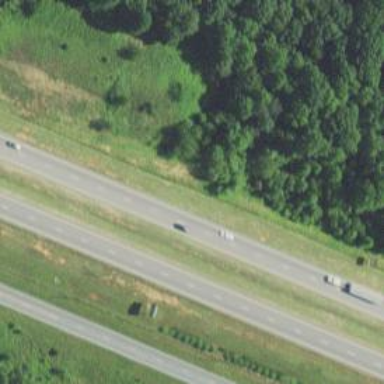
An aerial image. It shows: Asphalt motorway.